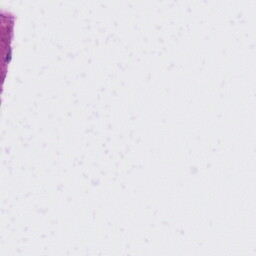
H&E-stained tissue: Liver